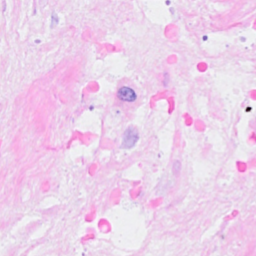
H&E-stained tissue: Breast